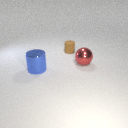
large blue metal cylinder to the left of large red metal sphere